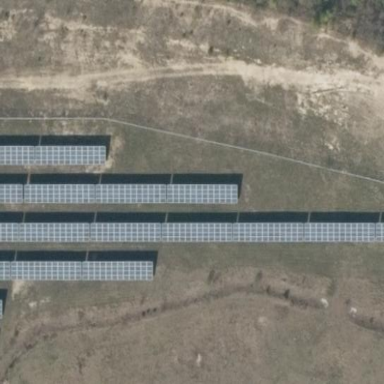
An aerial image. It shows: Solar power generator.